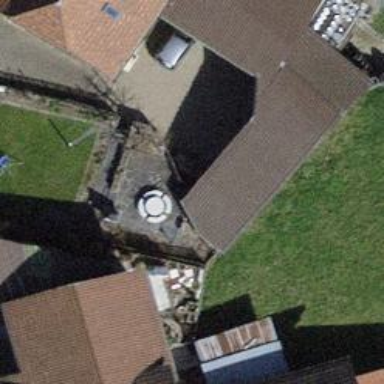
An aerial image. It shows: Building with tile roof.